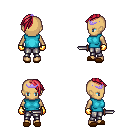
a pixel art fantasy rpg character, female body template, human, tanned skin, teal sleeveless shirt, metal pants, ruby red long mohawk hairstyle, purple tiara, gold gloves, brown slippers, dagger, four views (front, back, left, right), 2x2 character sprite sheet, small pixel art, hard edges, no anti-aliasing